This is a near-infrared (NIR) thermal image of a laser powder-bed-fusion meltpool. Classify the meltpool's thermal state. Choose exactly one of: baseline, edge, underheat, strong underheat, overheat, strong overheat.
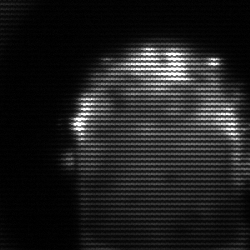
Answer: baseline